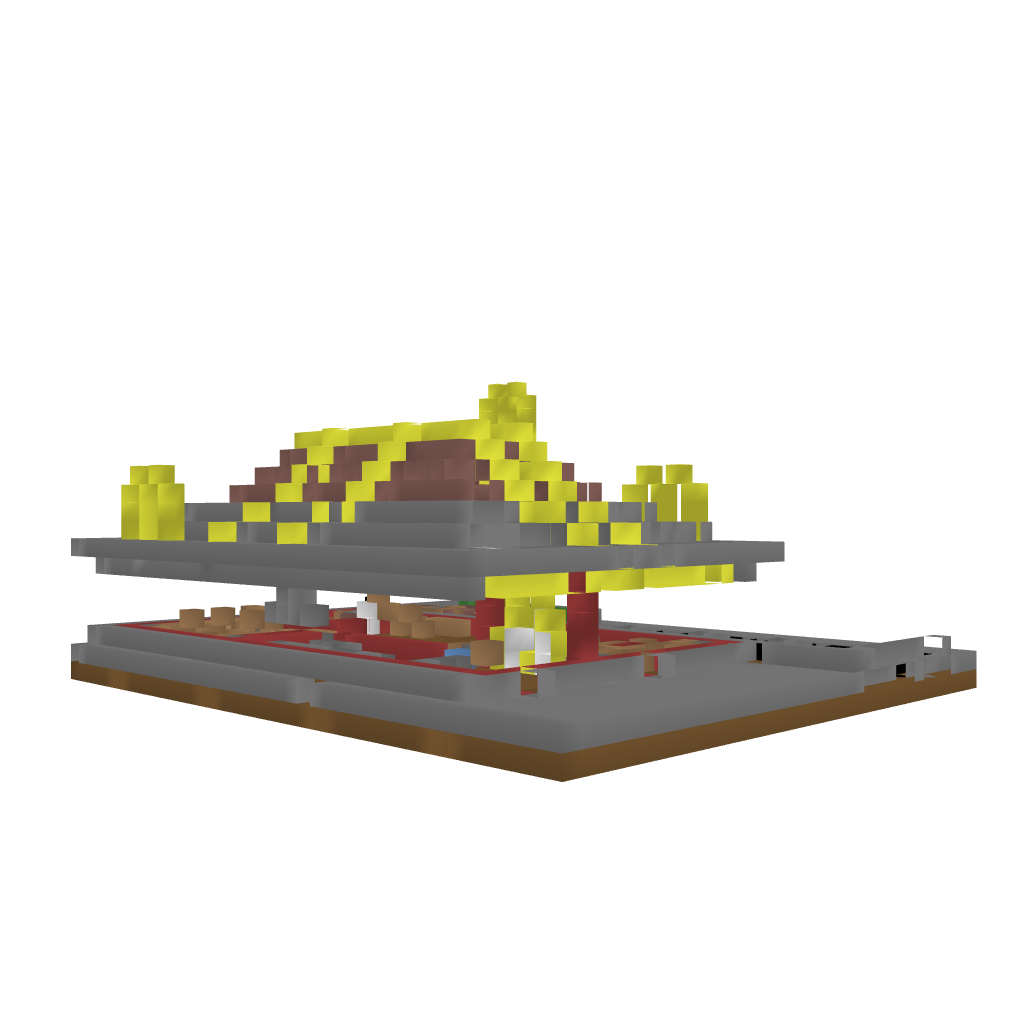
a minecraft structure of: burger shop bad low quality